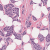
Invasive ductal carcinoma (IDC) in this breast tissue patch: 1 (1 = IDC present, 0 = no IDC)